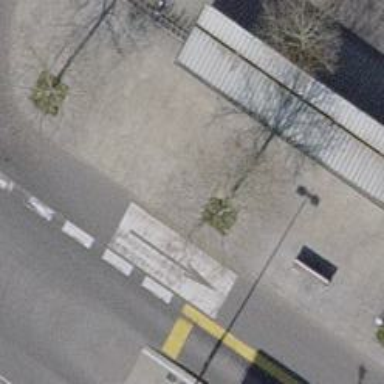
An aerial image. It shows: Bicycle parking area with wall loops for securing bikes.